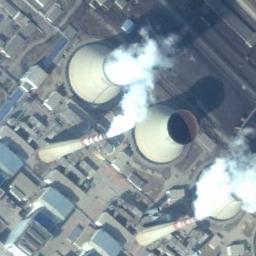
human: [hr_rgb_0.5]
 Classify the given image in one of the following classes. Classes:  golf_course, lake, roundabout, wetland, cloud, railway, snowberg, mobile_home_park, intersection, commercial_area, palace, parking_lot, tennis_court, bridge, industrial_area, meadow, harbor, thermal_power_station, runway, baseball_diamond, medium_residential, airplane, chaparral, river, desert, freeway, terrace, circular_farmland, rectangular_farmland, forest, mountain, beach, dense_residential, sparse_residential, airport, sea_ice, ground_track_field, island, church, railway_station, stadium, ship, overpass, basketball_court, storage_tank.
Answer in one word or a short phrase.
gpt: thermal_power_station